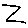
Label: zigzag